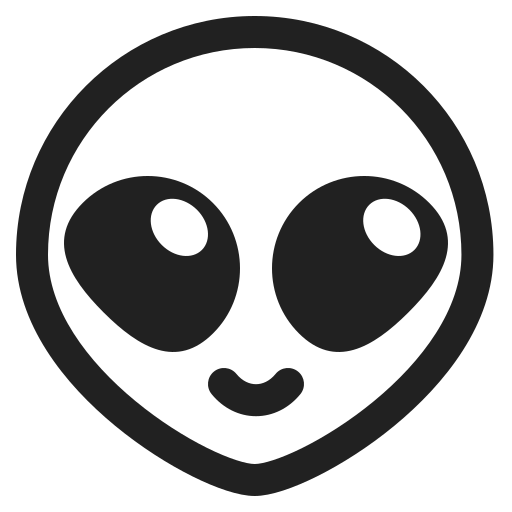
alien high contrast